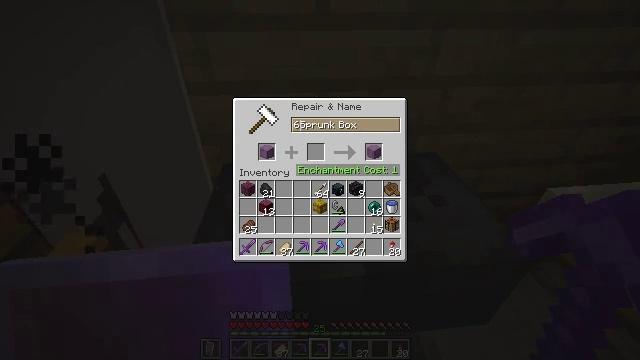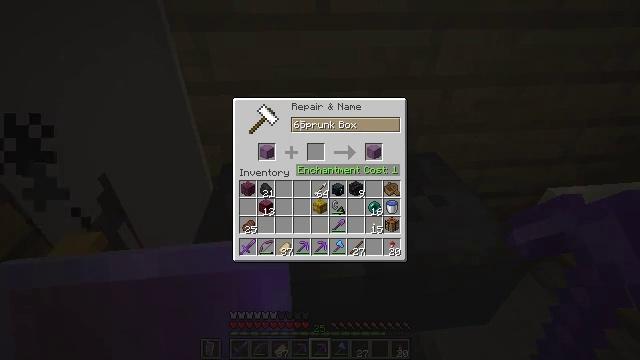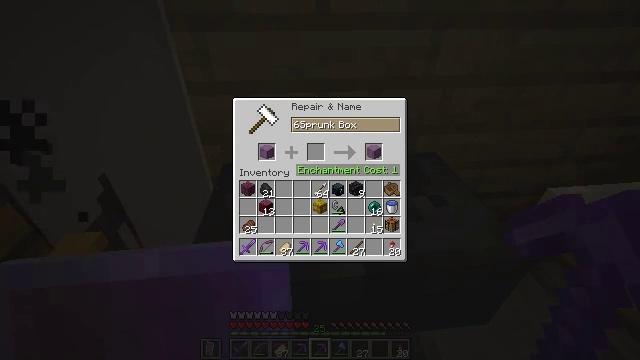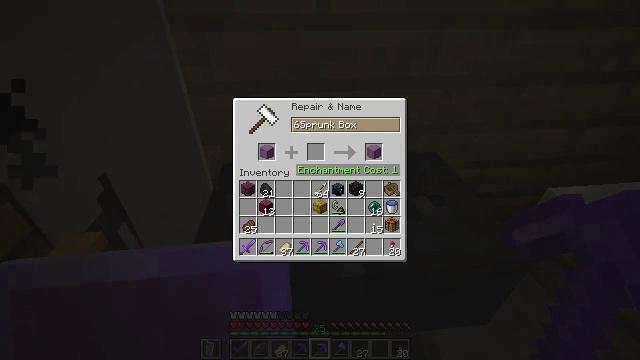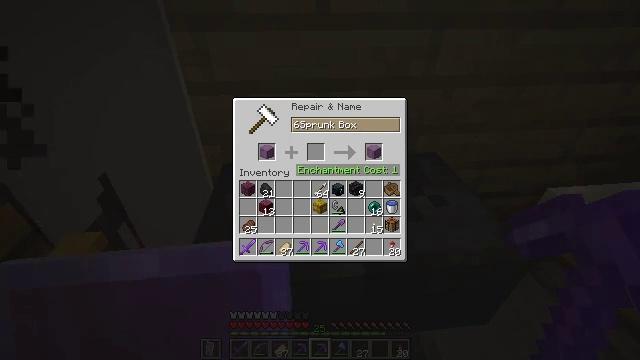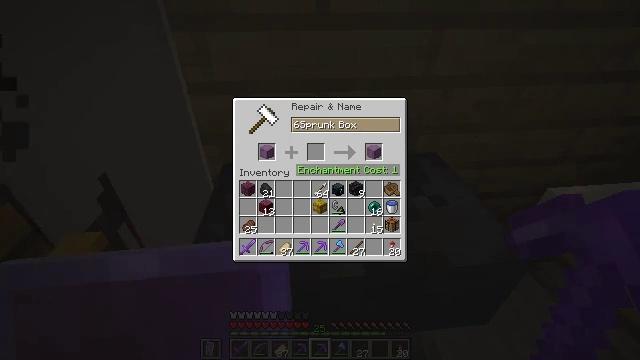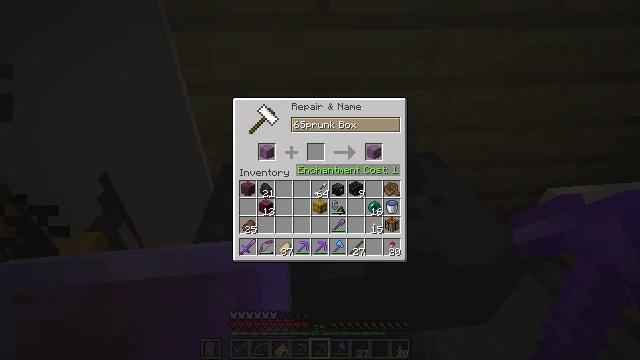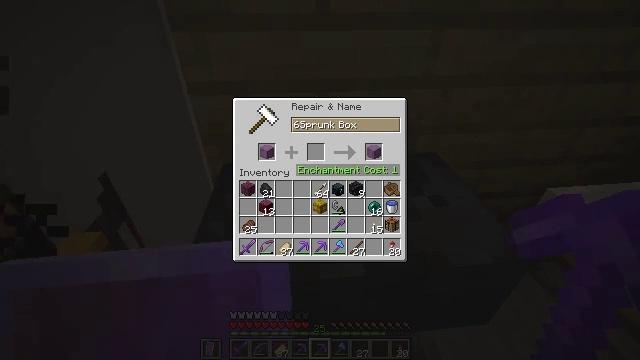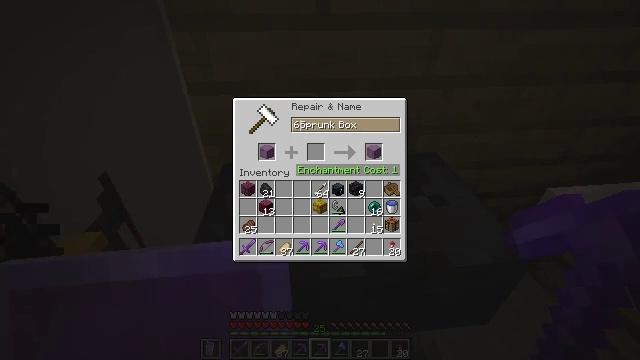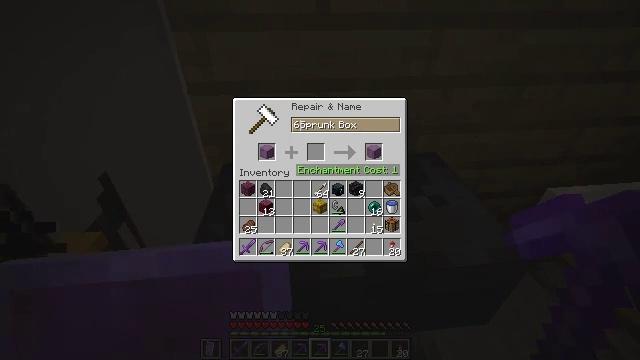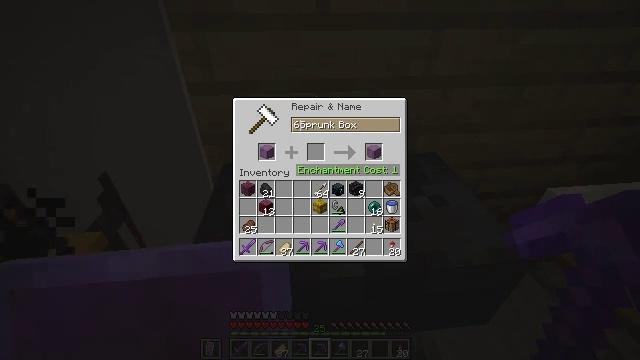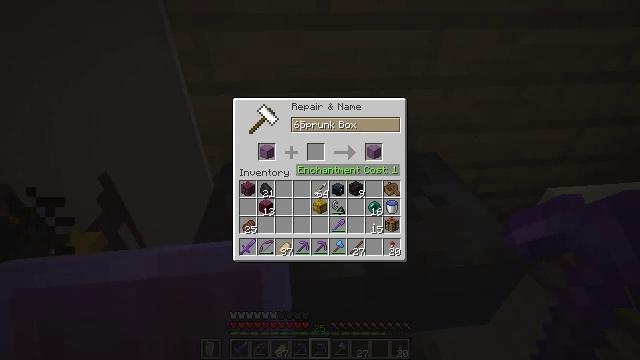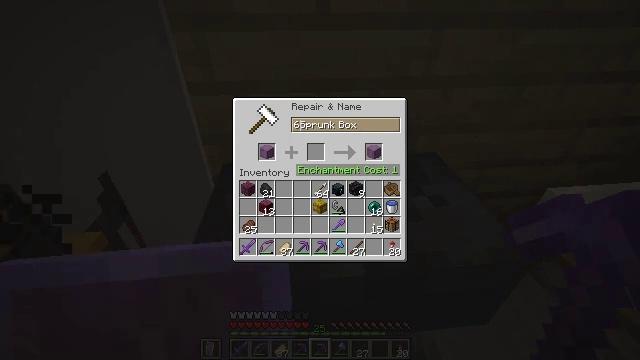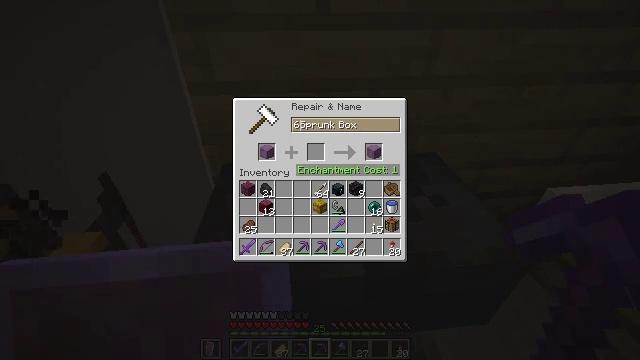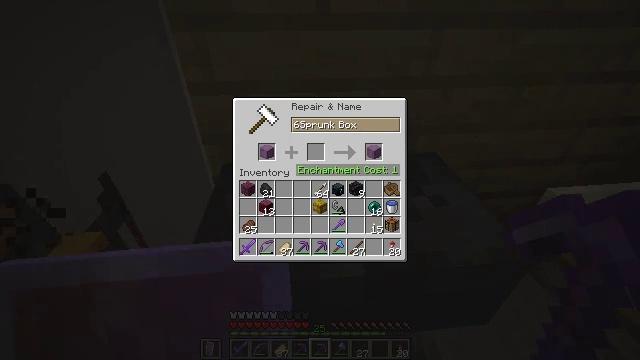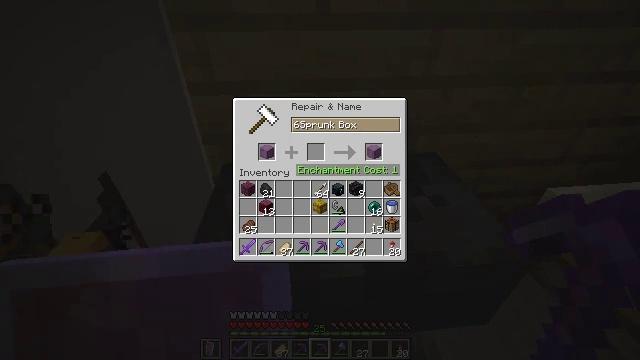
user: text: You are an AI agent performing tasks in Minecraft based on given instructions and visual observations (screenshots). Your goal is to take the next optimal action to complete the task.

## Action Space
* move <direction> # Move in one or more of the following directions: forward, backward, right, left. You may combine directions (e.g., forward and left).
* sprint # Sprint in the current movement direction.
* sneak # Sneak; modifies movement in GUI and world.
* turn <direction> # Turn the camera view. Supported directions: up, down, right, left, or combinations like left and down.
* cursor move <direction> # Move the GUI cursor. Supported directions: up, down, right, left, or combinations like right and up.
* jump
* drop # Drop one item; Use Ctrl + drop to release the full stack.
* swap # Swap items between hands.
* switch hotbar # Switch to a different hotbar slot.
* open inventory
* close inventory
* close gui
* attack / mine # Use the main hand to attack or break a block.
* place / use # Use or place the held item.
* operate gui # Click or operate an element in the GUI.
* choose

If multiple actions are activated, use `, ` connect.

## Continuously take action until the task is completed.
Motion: motion action
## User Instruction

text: Prepare to create magenta dye.
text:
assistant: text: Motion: no_op
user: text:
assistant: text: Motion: no_op
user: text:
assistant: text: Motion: no_op
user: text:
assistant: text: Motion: no_op
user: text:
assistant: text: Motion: no_op
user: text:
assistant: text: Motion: no_op
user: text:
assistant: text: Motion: no_op
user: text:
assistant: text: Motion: no_op
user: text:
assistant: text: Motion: no_op
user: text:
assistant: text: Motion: no_op
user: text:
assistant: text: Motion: no_op
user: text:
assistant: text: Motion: no_op
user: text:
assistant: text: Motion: no_op
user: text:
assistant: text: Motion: no_op
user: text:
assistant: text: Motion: no_op
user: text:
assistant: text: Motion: no_op
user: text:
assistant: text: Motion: no_op
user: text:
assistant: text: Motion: no_op
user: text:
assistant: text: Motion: no_op
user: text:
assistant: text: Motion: no_op
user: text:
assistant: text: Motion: no_op
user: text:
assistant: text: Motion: no_op
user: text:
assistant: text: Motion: no_op
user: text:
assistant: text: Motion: no_op
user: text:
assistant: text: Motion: no_op
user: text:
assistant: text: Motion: no_op
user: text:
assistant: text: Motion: no_op
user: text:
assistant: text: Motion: no_op
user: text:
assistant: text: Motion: no_op
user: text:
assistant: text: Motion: no_op